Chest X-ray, PA view. Patient: 39 years old, sex M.
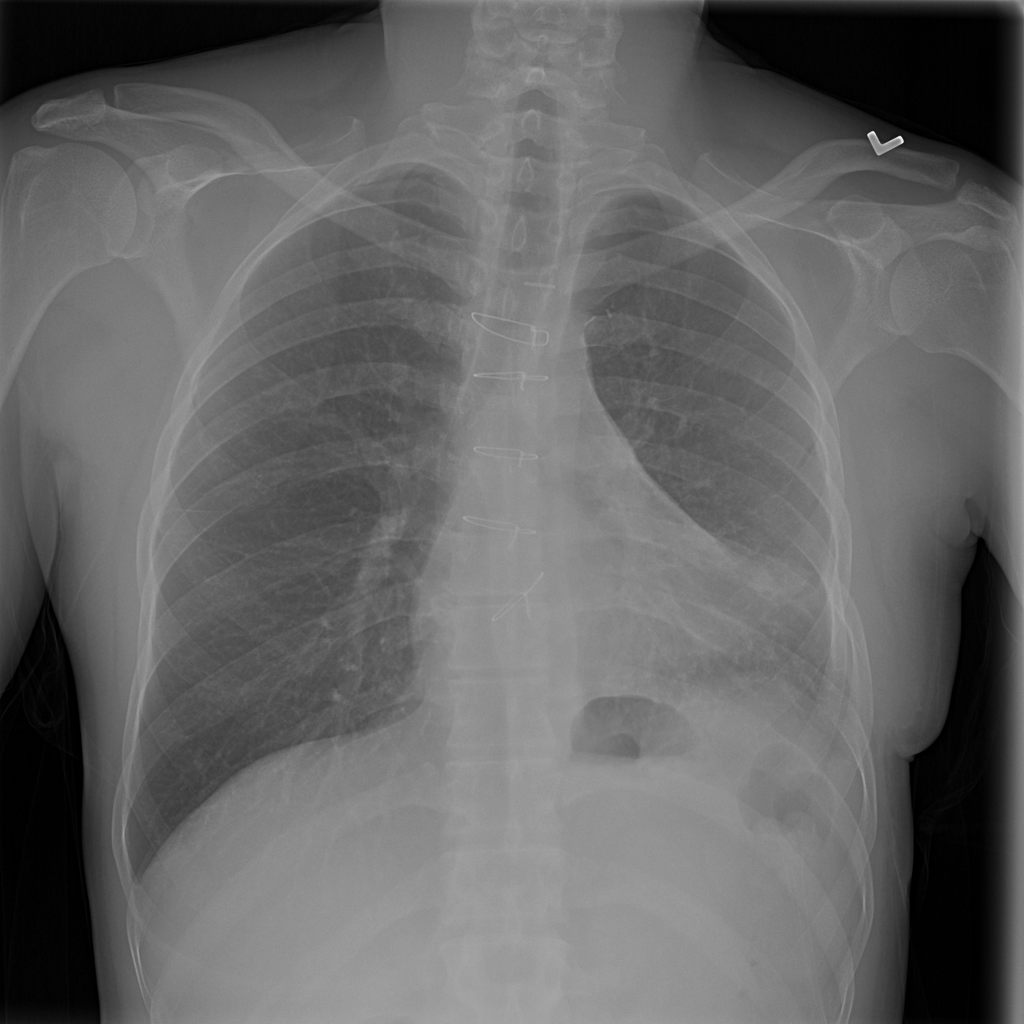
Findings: No Finding